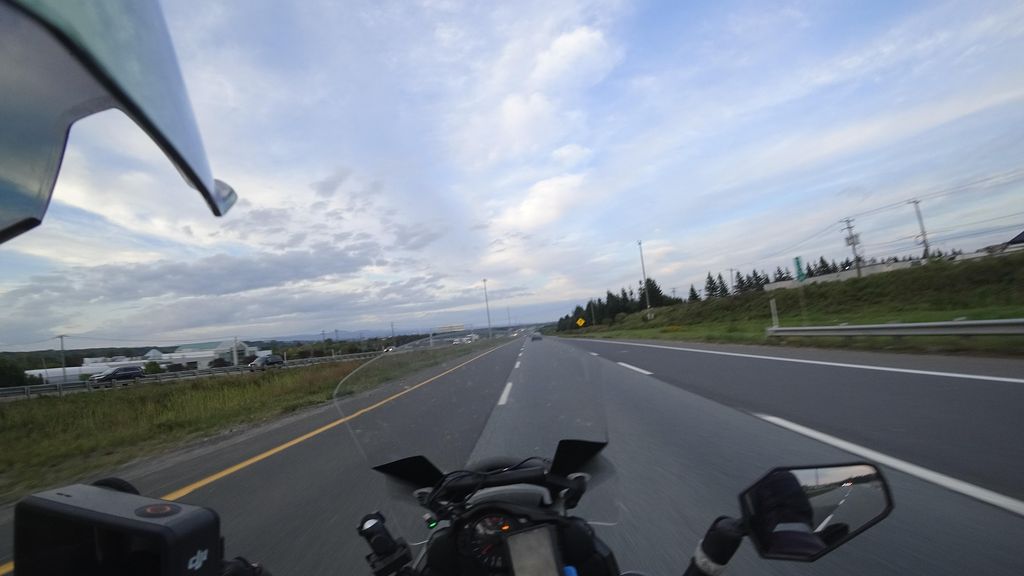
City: quebec_city